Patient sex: M
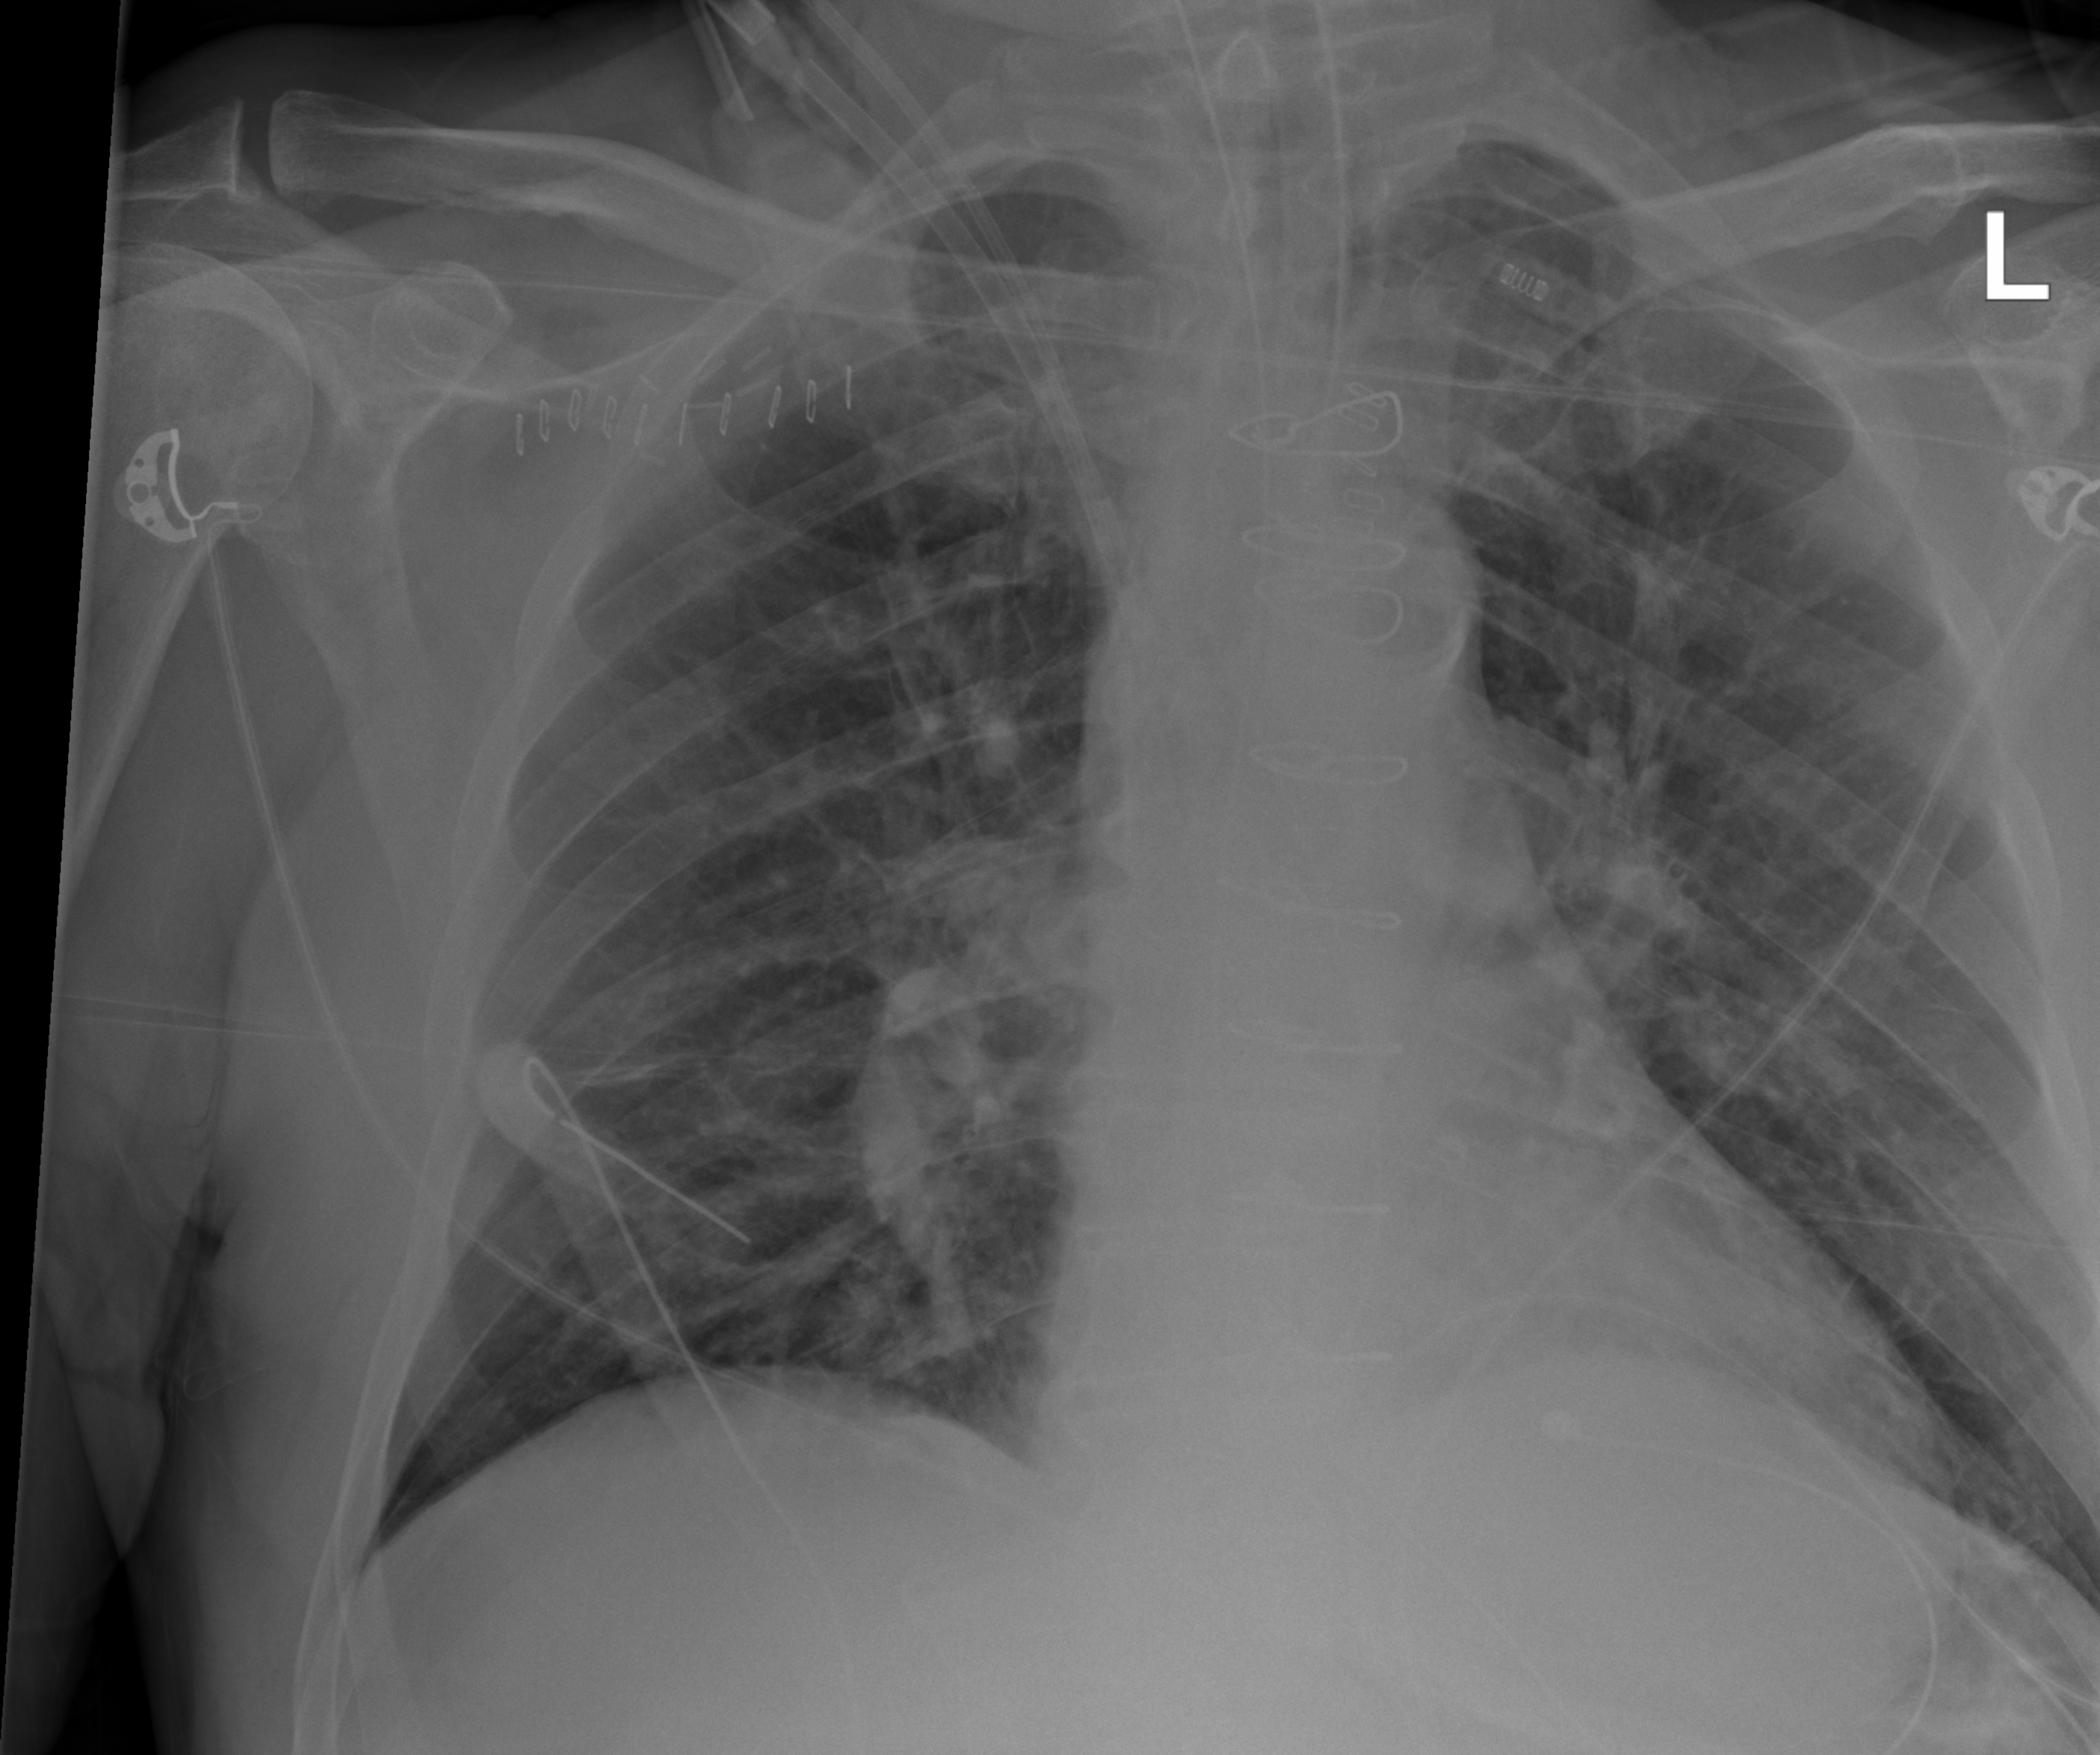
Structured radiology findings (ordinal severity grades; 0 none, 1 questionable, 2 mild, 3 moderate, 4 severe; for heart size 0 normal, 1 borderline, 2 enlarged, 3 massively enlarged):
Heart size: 0
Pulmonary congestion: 1
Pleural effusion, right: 0
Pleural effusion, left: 0
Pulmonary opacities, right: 0
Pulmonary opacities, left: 0
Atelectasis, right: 2
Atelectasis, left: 0